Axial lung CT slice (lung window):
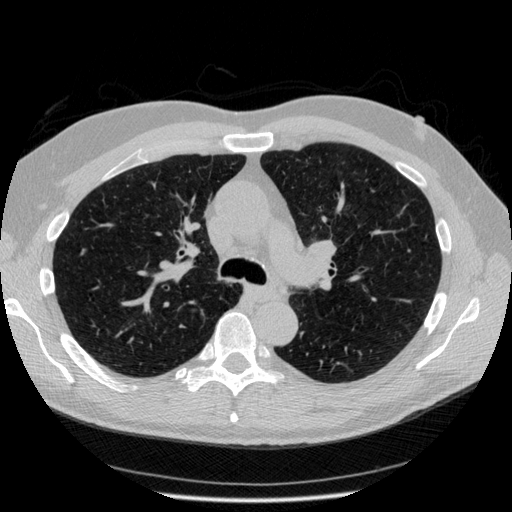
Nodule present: no